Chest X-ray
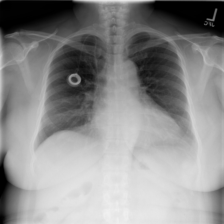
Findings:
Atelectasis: negative
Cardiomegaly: negative
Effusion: negative
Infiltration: negative
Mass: negative
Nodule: negative
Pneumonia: negative
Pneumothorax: negative
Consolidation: negative
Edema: negative
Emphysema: negative
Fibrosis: negative
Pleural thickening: negative
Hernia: negative